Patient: sex M, age 46
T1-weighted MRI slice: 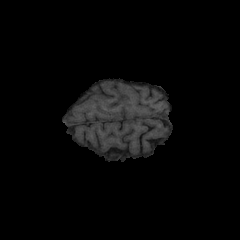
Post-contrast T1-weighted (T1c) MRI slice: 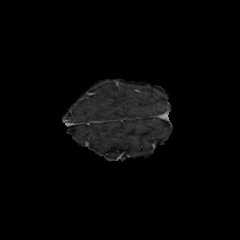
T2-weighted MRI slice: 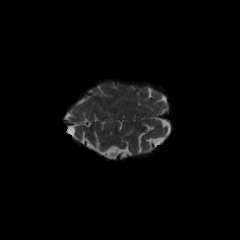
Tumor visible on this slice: no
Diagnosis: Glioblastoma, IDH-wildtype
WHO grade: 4